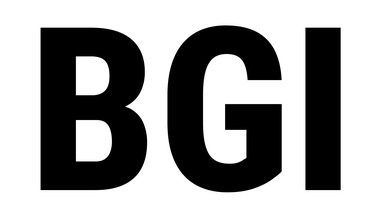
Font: Roboto_Condensed_ExtraBold